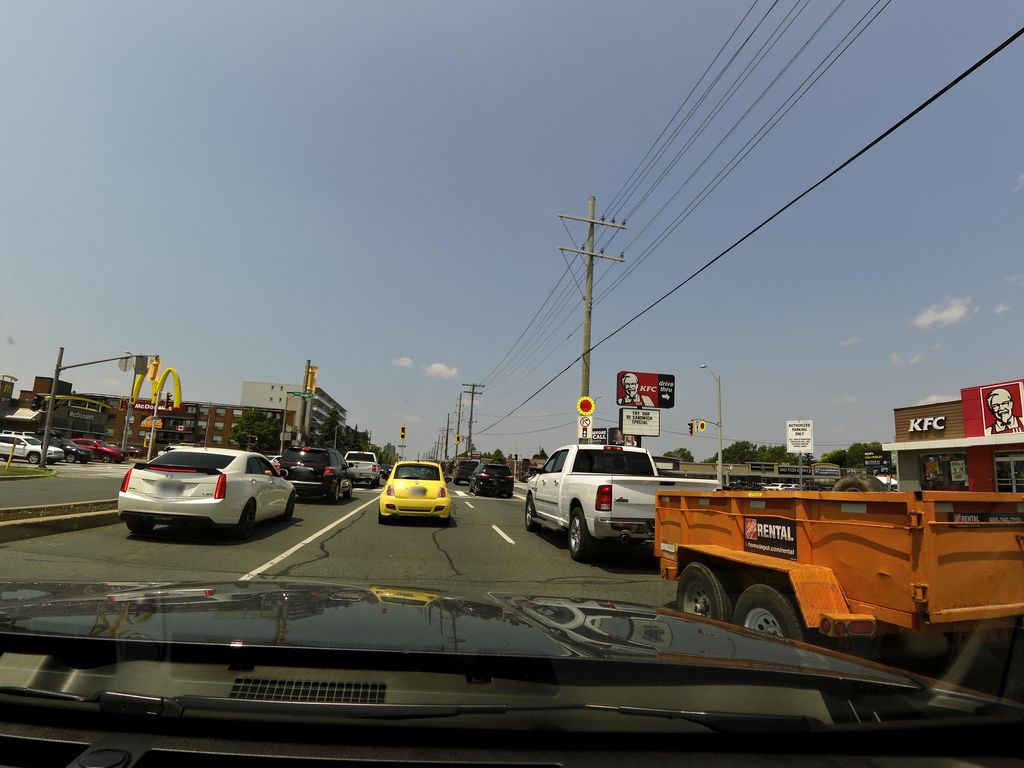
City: hamilton